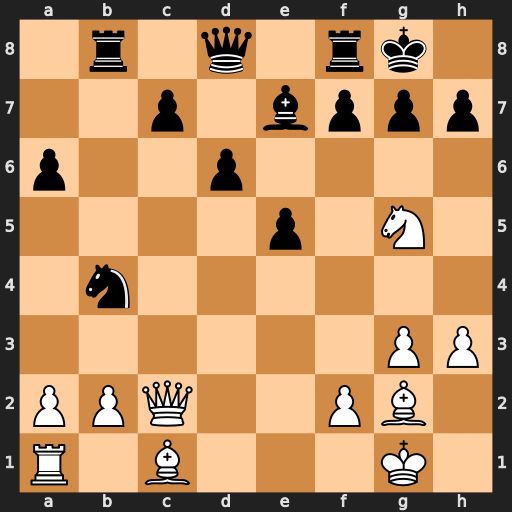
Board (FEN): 1r1q1rk1/2p1bppp/p2p4/4p1N1/1n6/6PP/PPQ2PB1/R1B3K1
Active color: w
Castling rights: -
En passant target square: -
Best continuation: Qxh7#